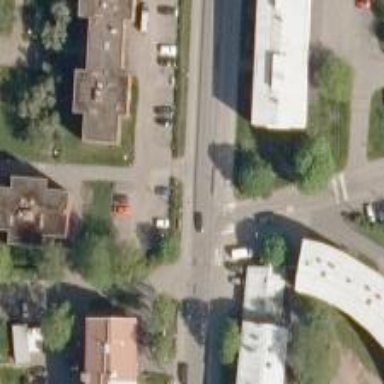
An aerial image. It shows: Uncontrolled crossing on the road.